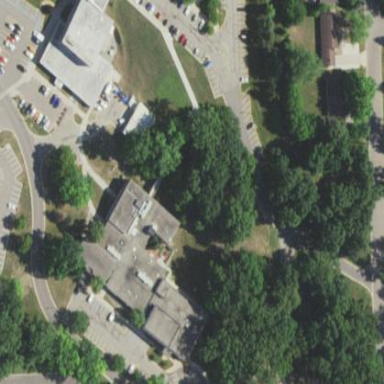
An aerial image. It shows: College building.